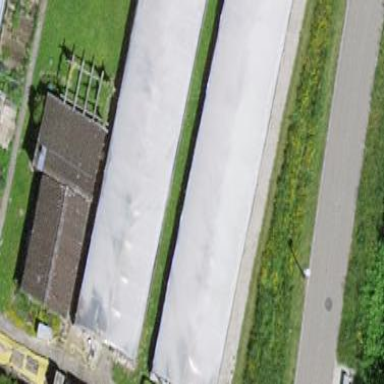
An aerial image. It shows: Greenhouse.